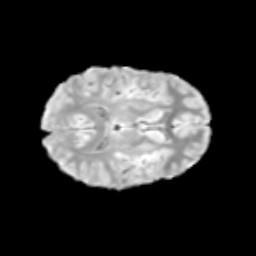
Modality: T2w
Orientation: axial
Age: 12
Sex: female
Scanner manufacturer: siemens
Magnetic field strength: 3 T
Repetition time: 3.8 s
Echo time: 0.07 s